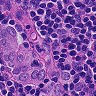
Metastatic tissue present: yes